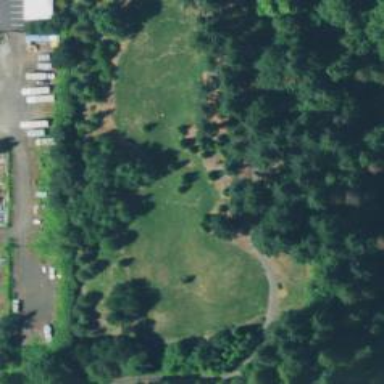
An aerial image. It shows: Disc golf hole.